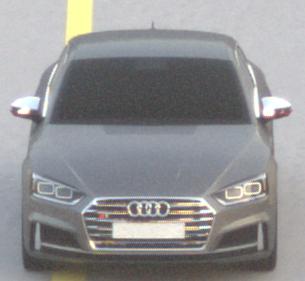
Make: Audi
Model: S5 Sportback
Detailed model: 8T Facelift
Model produced from: 2011
Model produced until: 2016
Doors: 5
Color: gray
Road condition: dry road
Daytime: sunrise or sunset
Contrast: low contrast